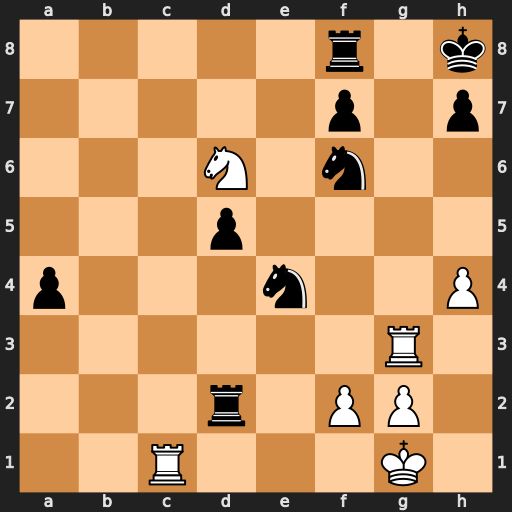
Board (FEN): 5r1k/5p1p/3N1n2/3p4/p3n2P/6R1/3r1PP1/2R3K1
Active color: w
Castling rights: -
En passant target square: -
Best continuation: Nxf7+ Rxf7 Rc8+ Ne8 Rxe8+ Rf8 Rxf8#